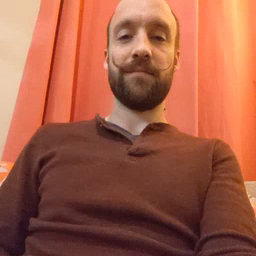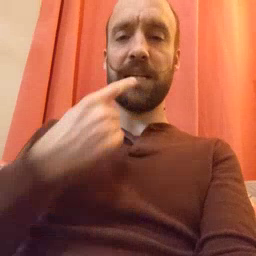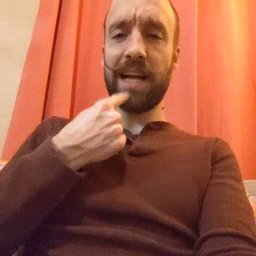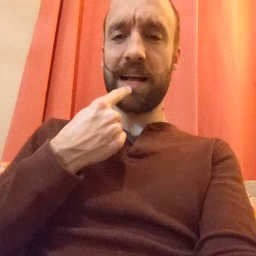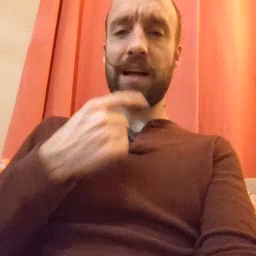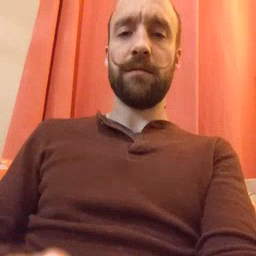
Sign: say